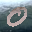
Label: 0